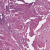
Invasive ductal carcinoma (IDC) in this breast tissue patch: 0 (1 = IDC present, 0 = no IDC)